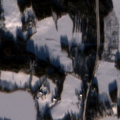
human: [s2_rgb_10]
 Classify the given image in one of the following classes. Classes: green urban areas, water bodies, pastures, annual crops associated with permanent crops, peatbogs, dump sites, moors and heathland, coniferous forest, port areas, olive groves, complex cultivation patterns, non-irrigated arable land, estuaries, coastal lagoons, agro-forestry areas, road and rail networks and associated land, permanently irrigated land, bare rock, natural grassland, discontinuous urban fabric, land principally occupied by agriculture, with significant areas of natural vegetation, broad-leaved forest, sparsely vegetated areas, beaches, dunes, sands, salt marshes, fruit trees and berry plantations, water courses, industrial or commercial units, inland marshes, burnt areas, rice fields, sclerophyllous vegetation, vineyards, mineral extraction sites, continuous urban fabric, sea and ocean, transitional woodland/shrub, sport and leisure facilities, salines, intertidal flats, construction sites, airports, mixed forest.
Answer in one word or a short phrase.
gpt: land principally occupied by agriculture, with significant areas of natural vegetation, mixed forest, transitional woodland/shrub, water bodies